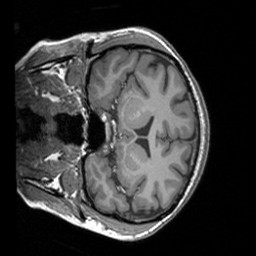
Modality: T1w
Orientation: coronal
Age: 33
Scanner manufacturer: siemens
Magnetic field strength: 3 T
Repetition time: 1.9 s
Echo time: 0.00252 s